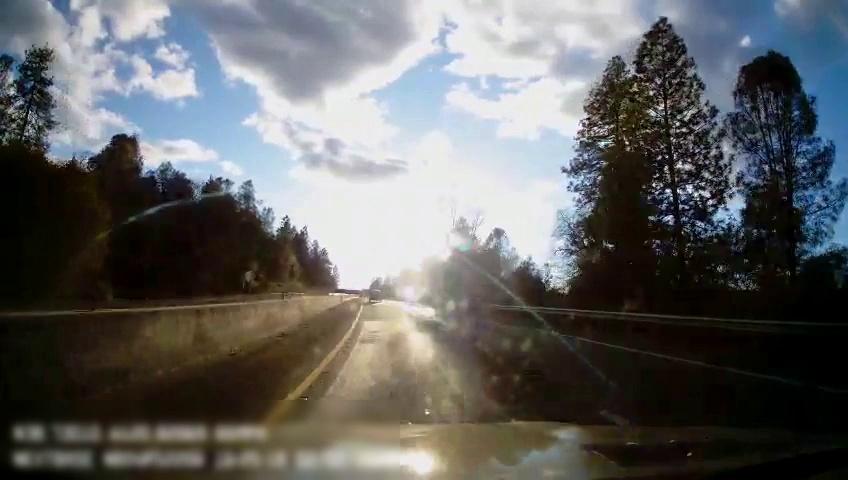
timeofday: Day
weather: Sunny
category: Drivable Space
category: Vehicles | SUV
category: Lanes | Current Lane
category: Lanes | Alternate Lane
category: Lanes | Current Lane